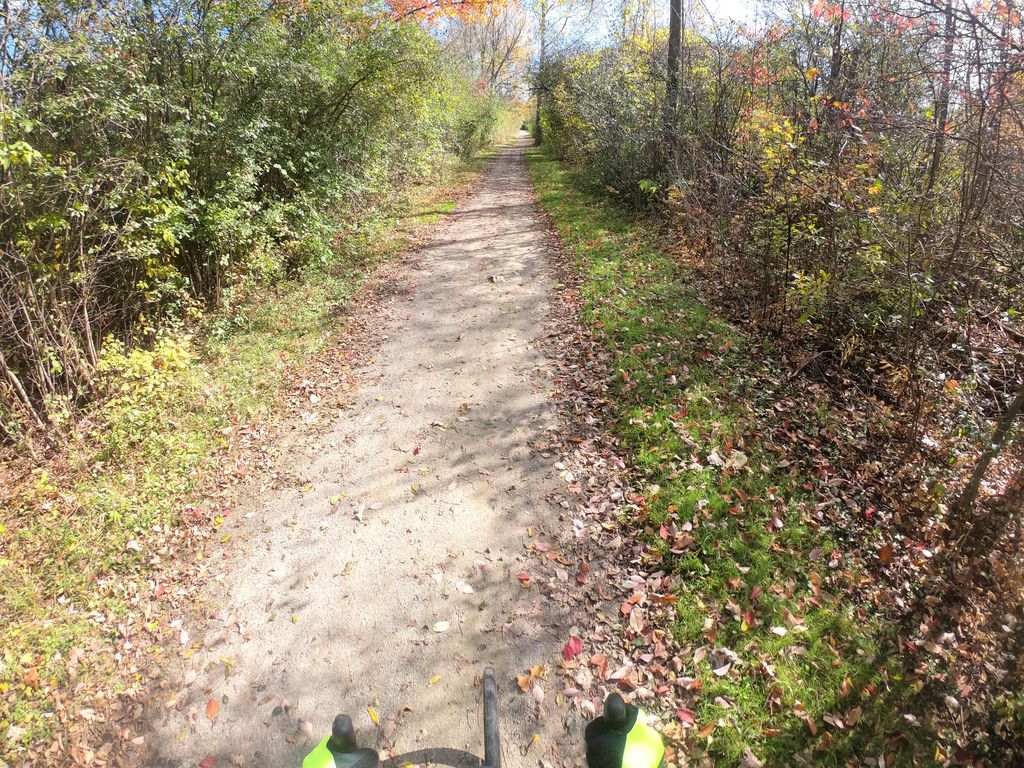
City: kitchener-waterloo